Question: Working on something that requires this type of layout:

i need the content to have an implied size of the remaining space on the screen. i tried many things
'''
<div id="wrapper">
<div id="header">
</div>
<div id="content">
</div><!-- /content -->
<div id="footer">
</div>
</div>
'''
this works with display table technique:
'''
#wrapper {display: table; height: 100%; width: 100%; background: yellow;}
#header { display: table-row; background: black;height: 50px;}
#container { display: table-row; height: 100% }
#footer {display: table-row;background: black; height: 50px;}
'''
but how would I do it without it?
'''
#wrapper {width: 100%; height: 100%; position: relative; min-height: 800px;}
#header {position: relative; width: 100%; height: 42px;}
#footer {height: 45px; width: 100%; background: #000; position: absolute; bottom: 0; overflow-y: hidden;}
'''
also I dont want the content to be position:absolute
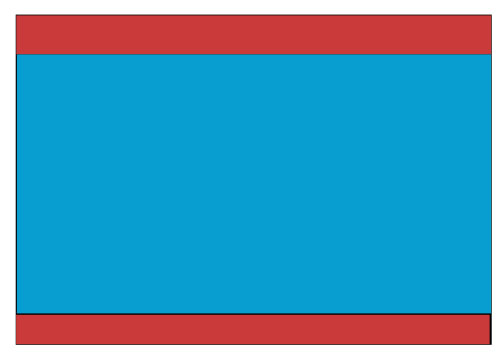
Answer: the best solution i found for this is using css3's new calc method.
I also test for its availabilty with modernizr, and if its not available, I manually set the height of the container area with JS.